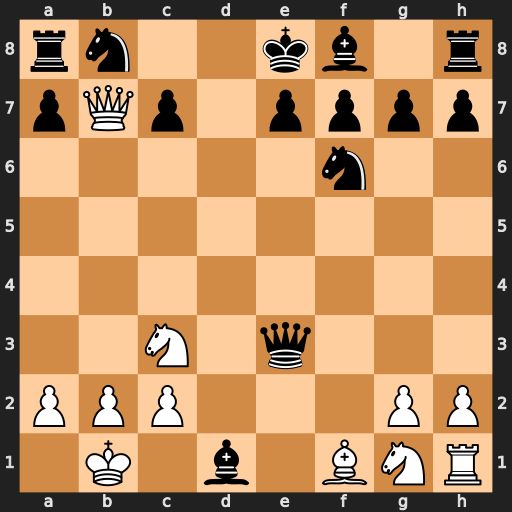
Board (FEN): rn2kb1r/pQp1pppp/5n2/8/8/2N1q3/PPP3PP/1K1b1BNR
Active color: w
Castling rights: kq
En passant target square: -
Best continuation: Qc8#